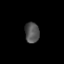
Tissue: lung
Cell type: Epithelial cells
Senescence score: 0.2266
Nuclear area (px): 293
Mean DAPI intensity: 81.201